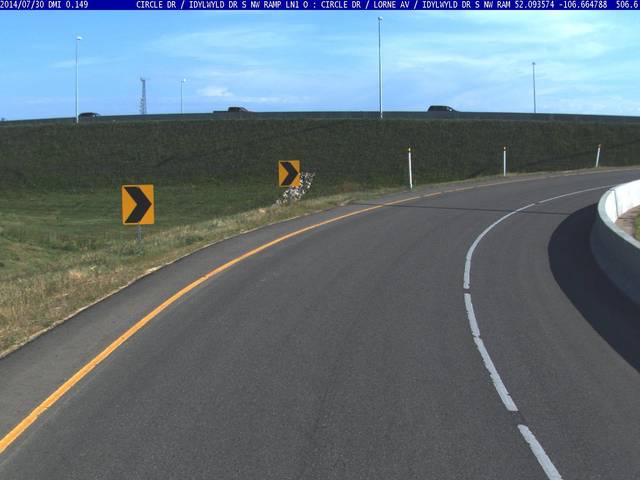
Region: Canada
Coordinates: 52.094, -106.665